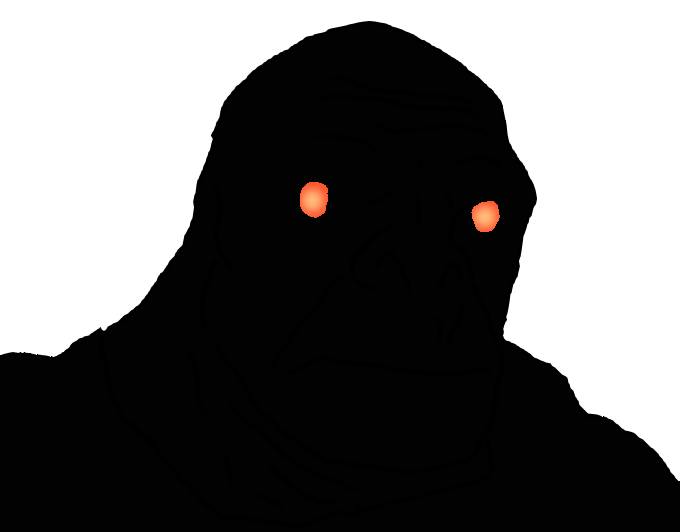
Label: 5_Craig